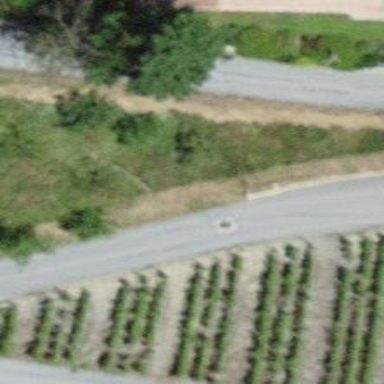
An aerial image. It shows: Vineyard where grapes are grown.